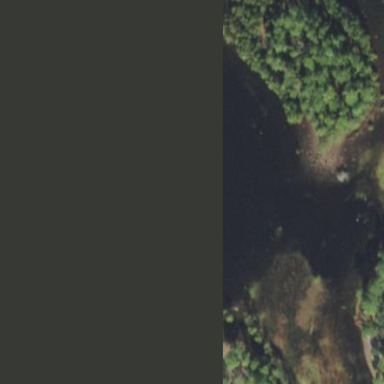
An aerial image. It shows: Pond surrounded by natural water.